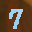
Label: 7